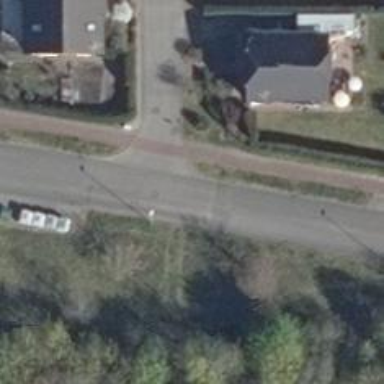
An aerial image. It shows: Table-style traffic calming feature.